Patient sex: M
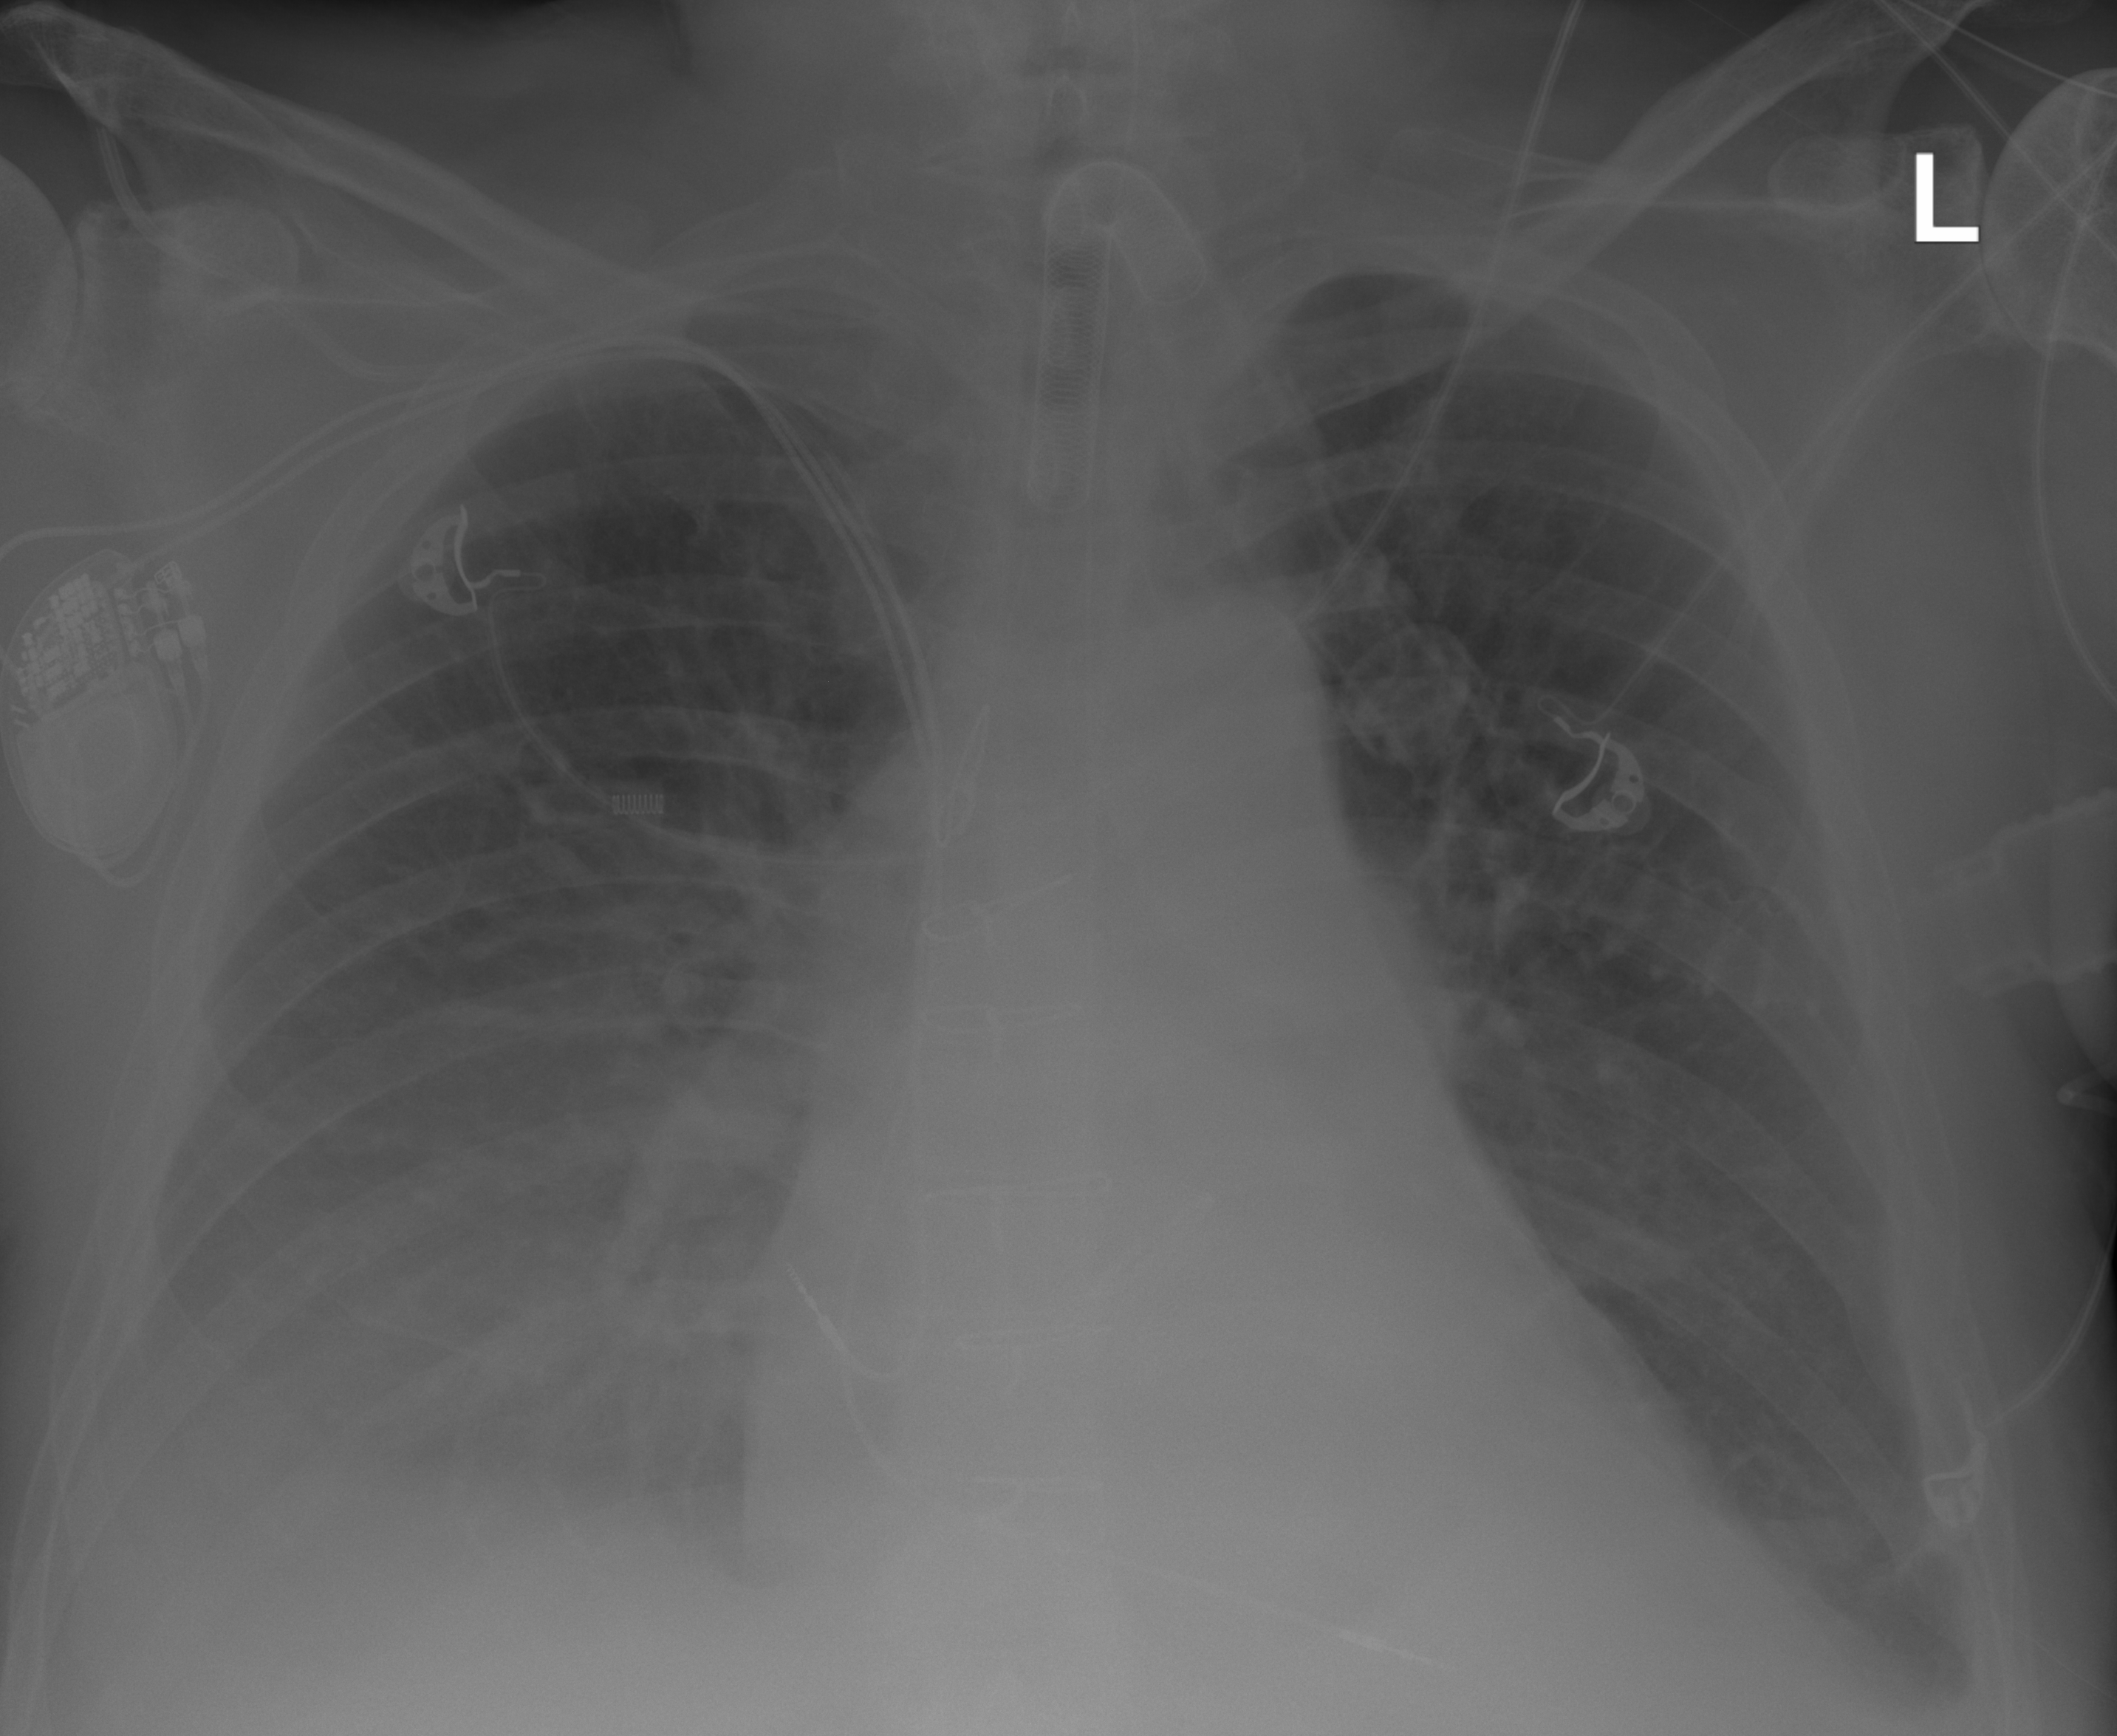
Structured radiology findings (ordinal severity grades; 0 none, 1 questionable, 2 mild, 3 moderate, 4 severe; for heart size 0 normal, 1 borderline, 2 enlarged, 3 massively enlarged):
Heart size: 2
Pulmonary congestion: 2
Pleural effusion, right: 2
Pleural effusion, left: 2
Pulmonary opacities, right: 0
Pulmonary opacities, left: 0
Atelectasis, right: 2
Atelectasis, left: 2